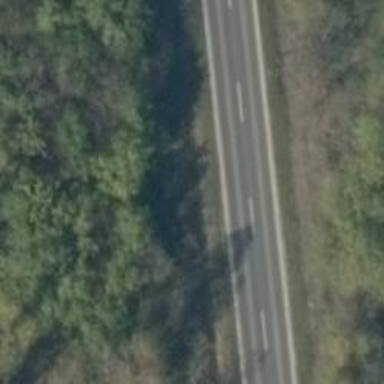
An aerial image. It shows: Asphalt road with sidewalks on both sides. The road is classified as primary highway.